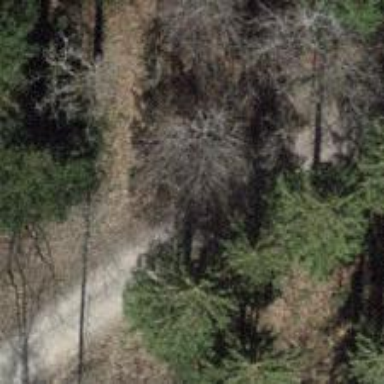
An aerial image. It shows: Track road with grade3 tracktype.